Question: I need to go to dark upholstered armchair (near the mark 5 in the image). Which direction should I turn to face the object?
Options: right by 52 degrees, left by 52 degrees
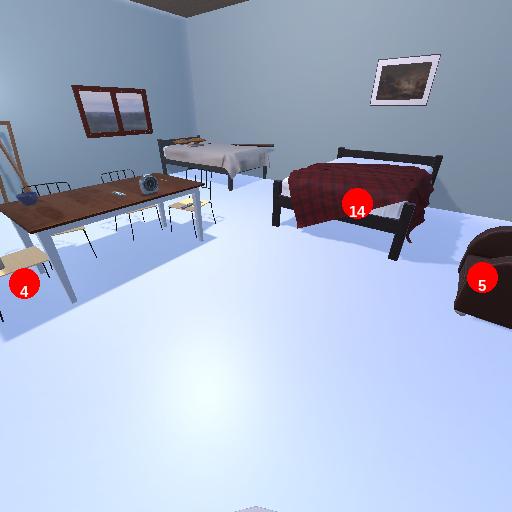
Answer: right by 52 degrees